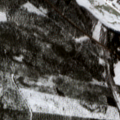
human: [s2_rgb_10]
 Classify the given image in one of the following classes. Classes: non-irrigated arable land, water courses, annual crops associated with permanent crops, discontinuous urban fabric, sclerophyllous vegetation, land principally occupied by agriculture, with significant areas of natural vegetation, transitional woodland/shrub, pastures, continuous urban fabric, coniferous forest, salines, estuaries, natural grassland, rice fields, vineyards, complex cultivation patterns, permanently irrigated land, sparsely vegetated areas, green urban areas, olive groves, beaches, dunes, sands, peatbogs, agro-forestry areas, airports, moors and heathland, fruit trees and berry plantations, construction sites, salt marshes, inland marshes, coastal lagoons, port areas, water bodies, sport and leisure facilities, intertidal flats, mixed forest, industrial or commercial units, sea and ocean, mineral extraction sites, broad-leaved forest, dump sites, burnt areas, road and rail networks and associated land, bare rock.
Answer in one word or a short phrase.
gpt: land principally occupied by agriculture, with significant areas of natural vegetation, coniferous forest, transitional woodland/shrub, water courses